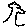
Label: tree